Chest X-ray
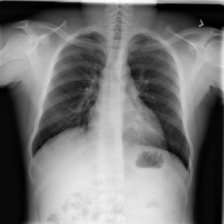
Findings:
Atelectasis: negative
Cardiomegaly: negative
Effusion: negative
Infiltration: negative
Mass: negative
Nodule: negative
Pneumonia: negative
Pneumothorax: negative
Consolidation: negative
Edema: negative
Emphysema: negative
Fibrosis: negative
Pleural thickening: negative
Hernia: negative